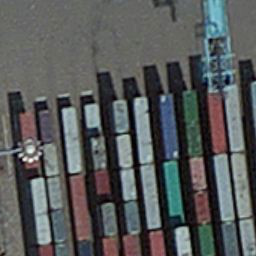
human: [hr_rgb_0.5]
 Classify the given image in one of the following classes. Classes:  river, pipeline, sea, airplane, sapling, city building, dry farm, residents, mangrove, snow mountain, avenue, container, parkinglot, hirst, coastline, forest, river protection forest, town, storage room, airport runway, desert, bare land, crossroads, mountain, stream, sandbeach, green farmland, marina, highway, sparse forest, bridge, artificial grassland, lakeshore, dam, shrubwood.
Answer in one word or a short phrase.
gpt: container